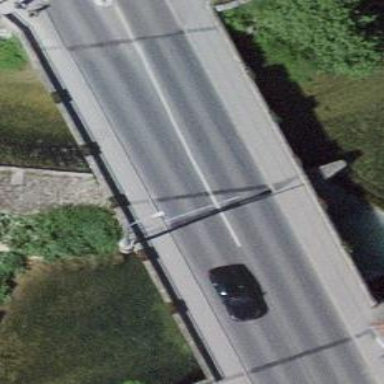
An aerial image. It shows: There is man-made bridge in the image.